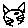
Label: cat